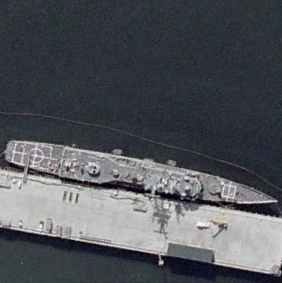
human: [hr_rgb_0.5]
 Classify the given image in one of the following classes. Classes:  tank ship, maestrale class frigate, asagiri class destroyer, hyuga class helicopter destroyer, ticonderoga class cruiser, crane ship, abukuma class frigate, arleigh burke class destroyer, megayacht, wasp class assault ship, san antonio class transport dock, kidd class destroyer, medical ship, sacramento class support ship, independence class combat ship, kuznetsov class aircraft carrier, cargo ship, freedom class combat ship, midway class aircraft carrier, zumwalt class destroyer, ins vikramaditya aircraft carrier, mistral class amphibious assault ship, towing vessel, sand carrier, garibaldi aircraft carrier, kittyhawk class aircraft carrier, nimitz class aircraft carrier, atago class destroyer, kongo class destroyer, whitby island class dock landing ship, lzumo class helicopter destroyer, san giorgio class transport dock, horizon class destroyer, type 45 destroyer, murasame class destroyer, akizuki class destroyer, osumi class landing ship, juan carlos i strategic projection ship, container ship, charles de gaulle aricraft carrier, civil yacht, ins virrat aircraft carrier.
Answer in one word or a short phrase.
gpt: Ticonderoga class cruiser